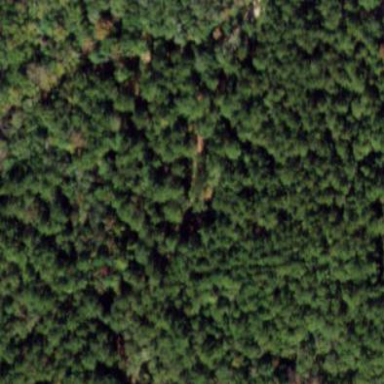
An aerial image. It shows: Woodland with needle-leaved trees.